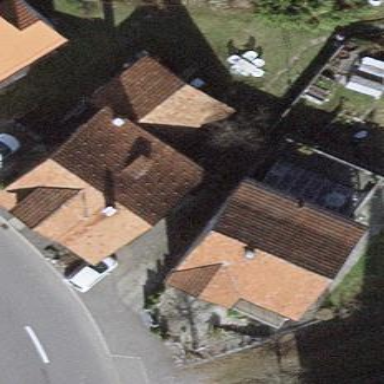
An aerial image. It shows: Detached building.